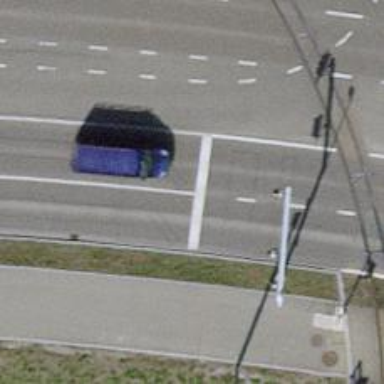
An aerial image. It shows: Road with traffic signals.